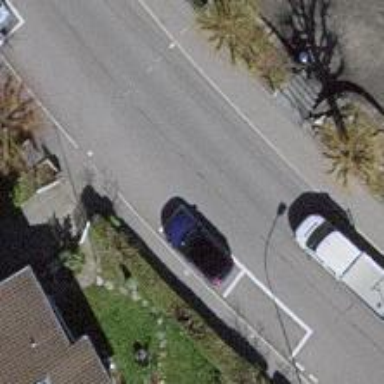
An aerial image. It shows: Tertiary road with asphalt surface and trolley wire.